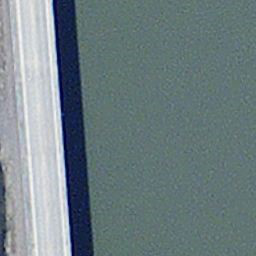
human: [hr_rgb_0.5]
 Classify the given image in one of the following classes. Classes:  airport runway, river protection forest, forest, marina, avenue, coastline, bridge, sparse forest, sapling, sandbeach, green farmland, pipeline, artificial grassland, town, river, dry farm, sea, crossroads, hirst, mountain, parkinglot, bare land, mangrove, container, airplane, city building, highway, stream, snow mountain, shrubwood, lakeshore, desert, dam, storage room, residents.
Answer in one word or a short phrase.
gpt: bridge